Question: I have an issue with Tortise SVN. It has to do with Tortise options not available on my context menu for some files.
This issue started happening when I upgraded from version 1.6 to 1.8 of tortoise. Since then I was unable to create another repository anywhere else on my machine.
OS Windows 7 64 bit.
I have tried reinstalling and repairing -it has not worked
I do not have any issues with permissions in Registry.
I will leave an image of what I can see, from two different files on my D drive.
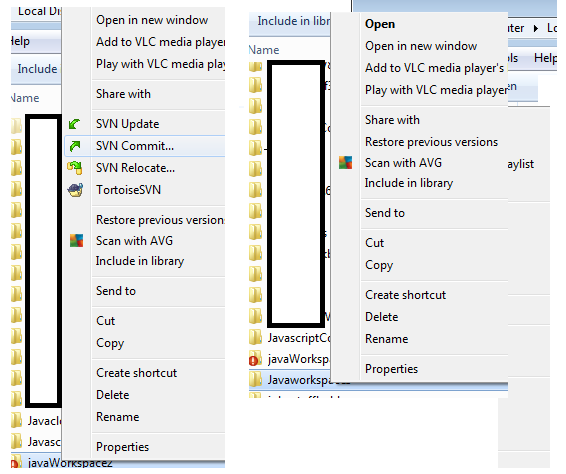
Answer: Whether to display the context menu on unversioned folders has been configurable since I use TortoiseSVN. You can find the setting at "Settings/ General/ Context menu":

There's also an additional preference to blacklist certain paths.